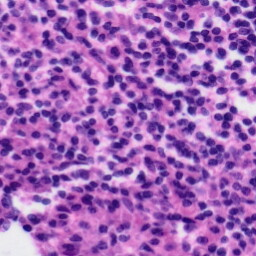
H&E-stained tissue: Tonsil